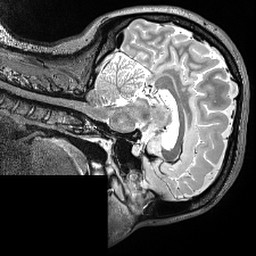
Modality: T2w
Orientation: sagittal
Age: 28
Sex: female